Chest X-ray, AP view. Patient: 39 years old, sex M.
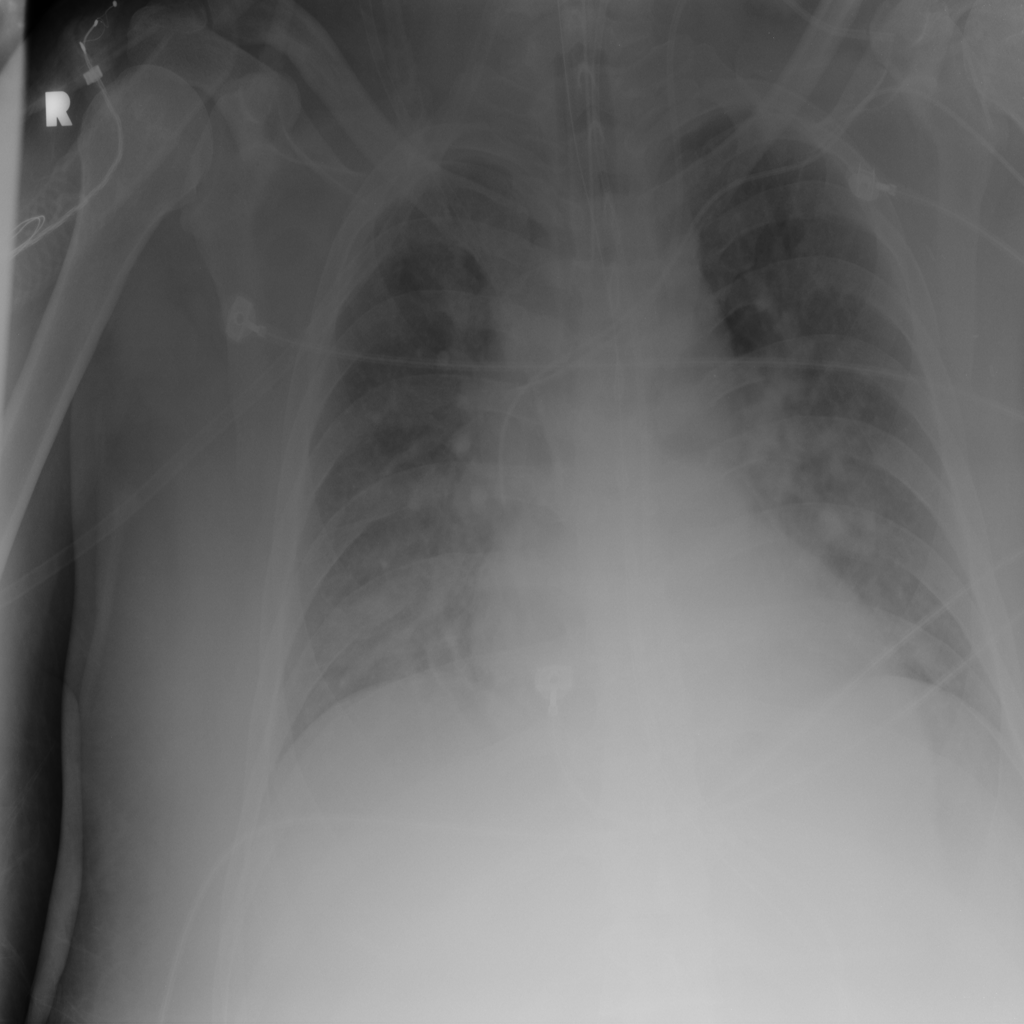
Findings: Edema, Infiltration